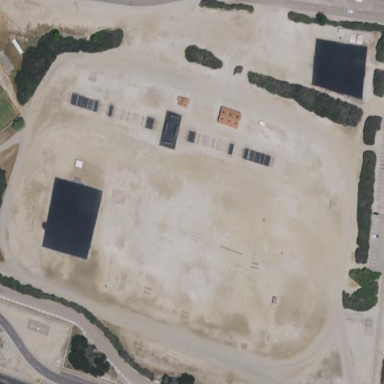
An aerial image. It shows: Obstacle course within military site.